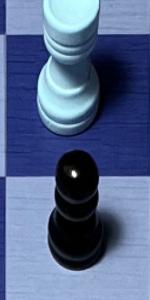
Label: Pawn_Black